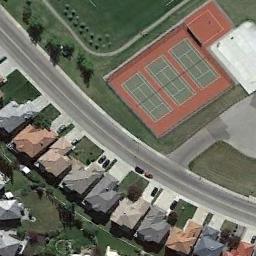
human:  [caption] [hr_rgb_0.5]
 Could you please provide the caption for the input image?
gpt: There is a road distance between the tennis court on the lawn and the residential area .

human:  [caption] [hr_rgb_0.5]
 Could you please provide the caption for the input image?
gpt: Many buildings of different shapes are beside the tennis courts .

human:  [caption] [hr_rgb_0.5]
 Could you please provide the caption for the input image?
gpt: The tennis court is on the grass next to some buildings .

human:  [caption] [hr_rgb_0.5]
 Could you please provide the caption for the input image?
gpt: The tennis court was shadowed by streetlights .

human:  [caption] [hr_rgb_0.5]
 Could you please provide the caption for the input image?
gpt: The tennis courts are on a green meadow beside some buildings .